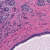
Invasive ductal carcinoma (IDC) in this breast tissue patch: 0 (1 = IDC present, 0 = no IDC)